Question: I am trying to get all available SQL Server to name with their instance name, I am able to find all available SQL Server names on a local LAN but I am unable to find their instance names on some SQL Server
I need SQL Server instance name because some servers have default instance and some servers have specific instance names like 'pcname\sqlexpress'
I am this code to get all SQL Server instances ..
'''
DataTable dt = System.Data.Sql.SqlDataSourceEnumerator.Instance.GetDataSources();
'''
and I am getting these results ..

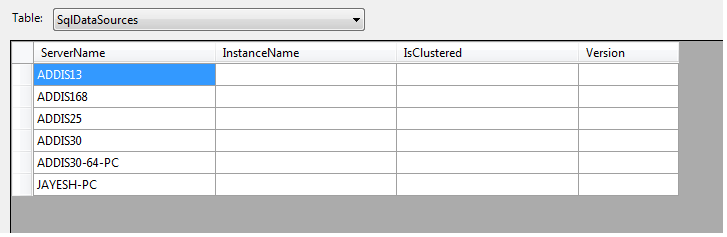
Answer: There are lots of reasons why this call would fail in full or partially.
<URL>:
> The list can vary depending on factors such as timeouts and network traffic. This can cause the list to be different on two consecutive calls. Only servers on the same network will be listed. Broadcast packets typically won't traverse routers, which is why you may not see a server listed, but it will be stable across calls.
Listed servers may or may not have additional information such as IsClustered and version. This is dependent on how the list was obtained. Servers listed through the SQL Server browser service will have more details than those found through the Windows infrastructure, which will list only the name.Server enumeration is only available when running in full-trust. Assemblies running in a partially-trusted environment will not be able to use it, even if they have the SqlClientPermission Code Access Security (CAS) permission.
SQL Server provides information for the SqlDataSourceEnumerator through the use of an external Windows service named SQL Browser. This service is enabled by default, but administrators may turn it off or disable it, making the server instance invisible to this class.
As @Orlando notes this may give you some solutions:
<URL>